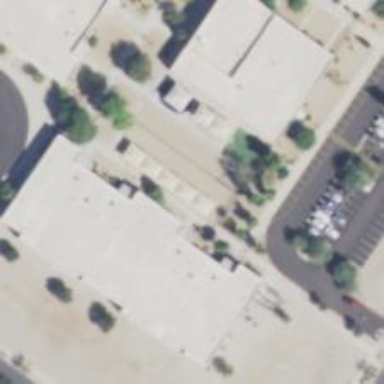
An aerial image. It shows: School building.